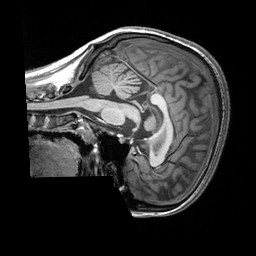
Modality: T1w
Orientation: sagittal
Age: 21
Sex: female
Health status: healthy
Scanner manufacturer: siemens
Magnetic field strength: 3 T
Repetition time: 2.3 s
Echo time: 0.00303 s